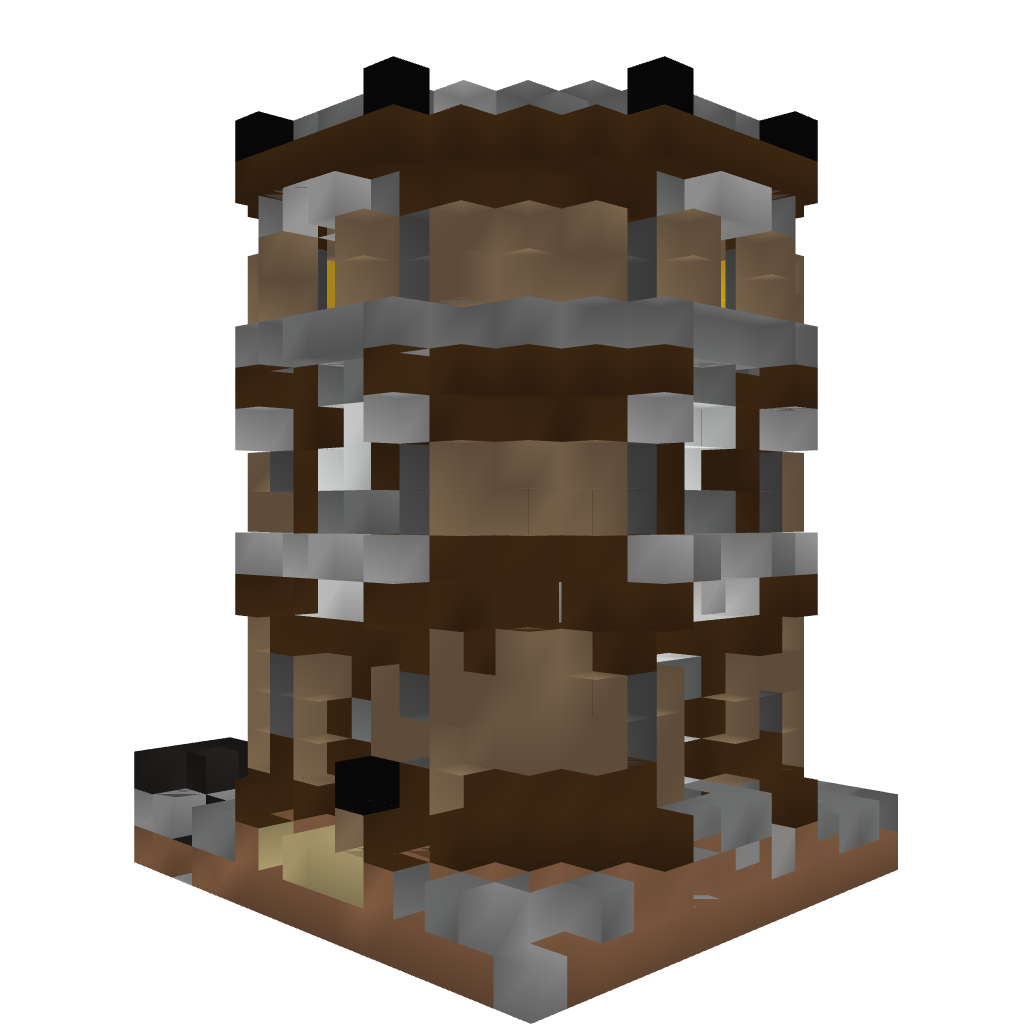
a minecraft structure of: Medium Sized Central Tower (Medieval)